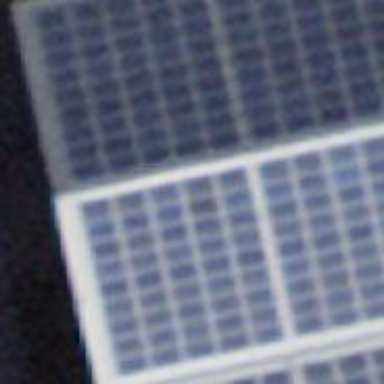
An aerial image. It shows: Solar power generator using photovoltaic panels.